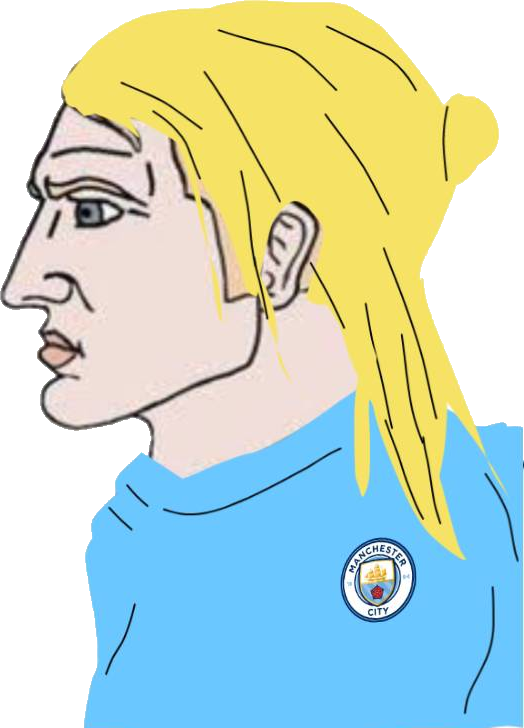
Label: 4_Yes_Chad